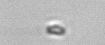
Label: nanoplankton_mix